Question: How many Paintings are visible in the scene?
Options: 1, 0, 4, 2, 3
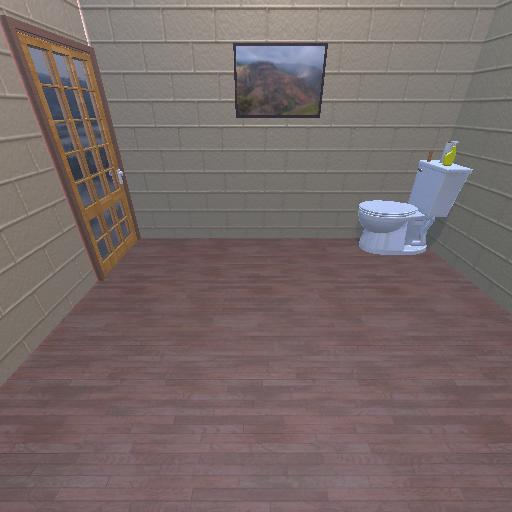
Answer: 1